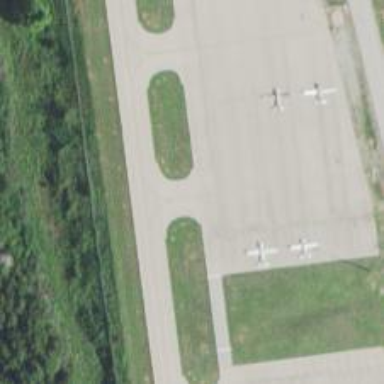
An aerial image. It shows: Image of taxiway at airport.